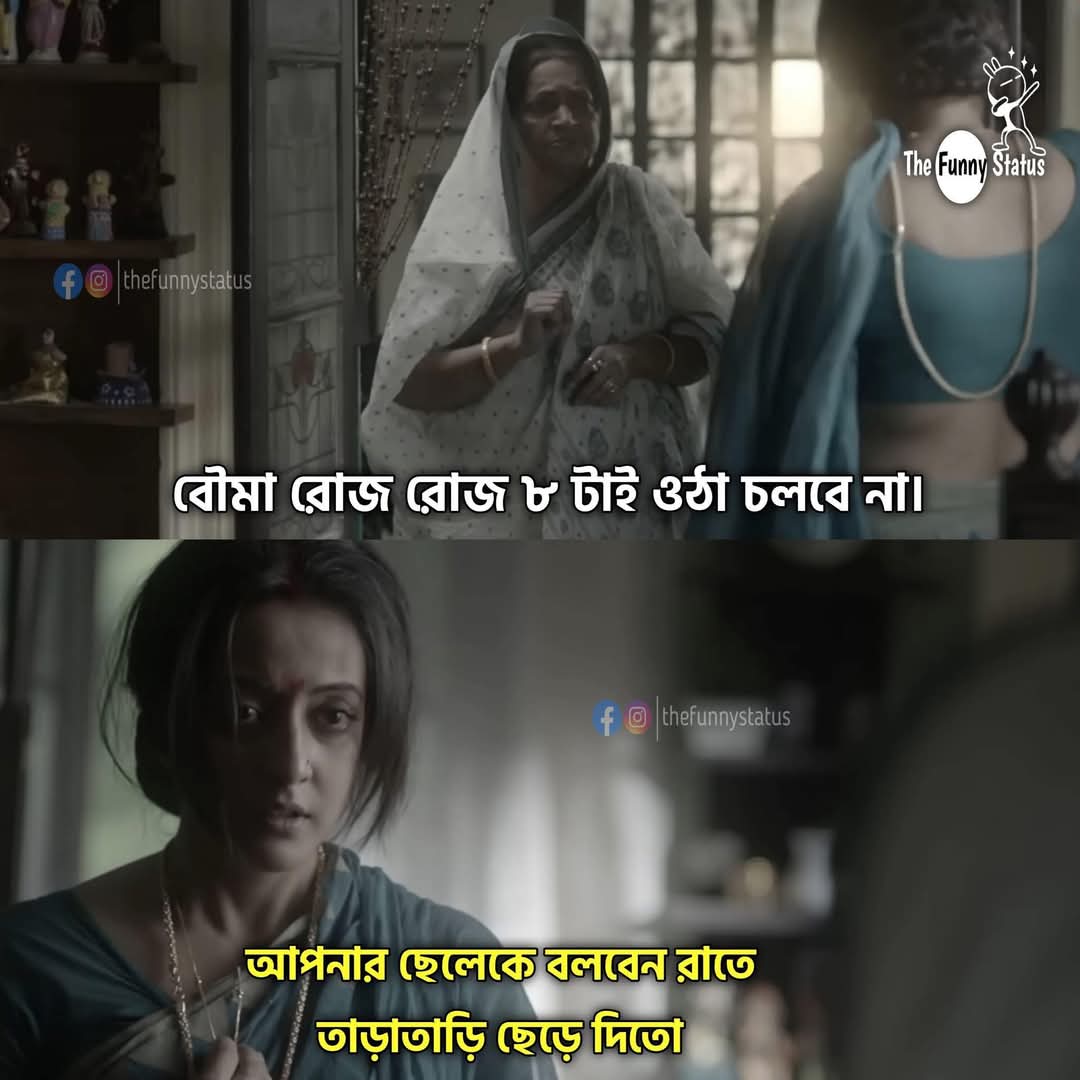
Text: বৌমা রোজ রোজ ৮ টাই ওঠা চলবে না।
আপনার ছেলেকে বলবেন রাতে তাড়াতাড়ি ছেড়ে দিতো
Label: Non Hate